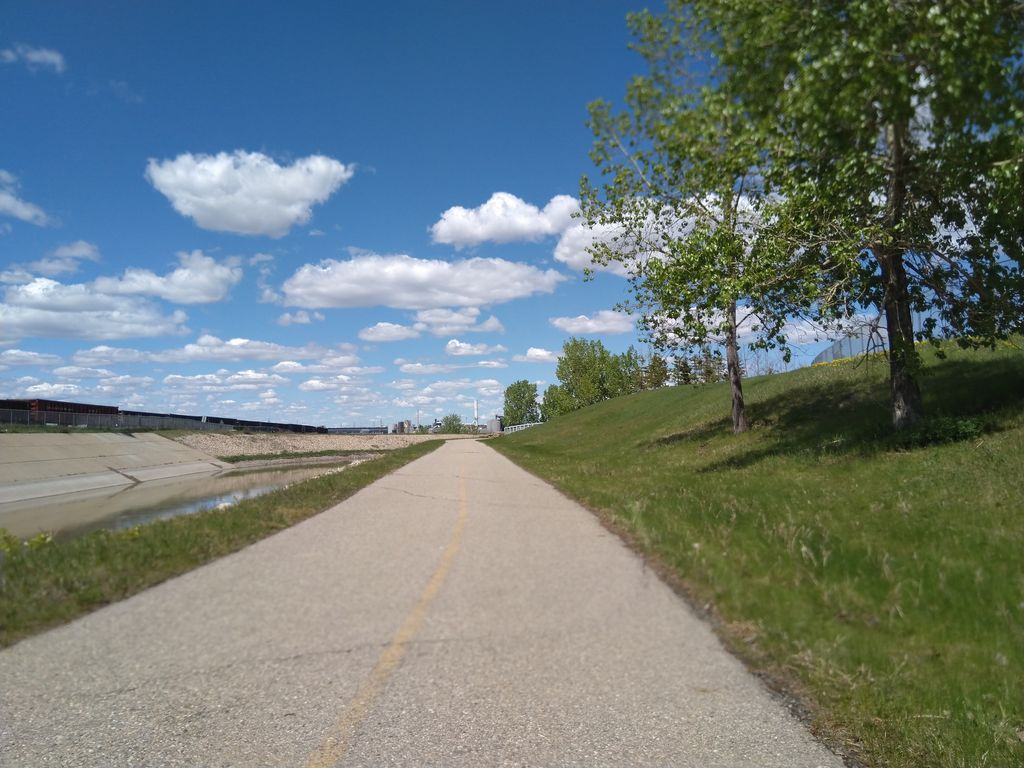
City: calgary